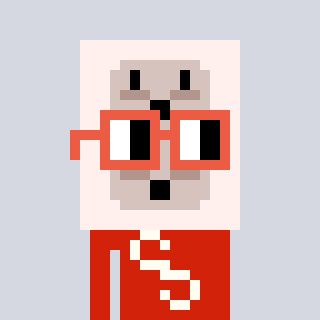
a pixel art character with square orange glasses, a outlet-shaped head and a red-colored body on a cool background